Question: I want to have same hover point color as when point was in hover off state. <URL>
For example: for success tasks I have green colored point so on hover also point color should be green but instead it turns blue. Please help

Code
'''
plotOptions: {
...
series: {
cursor: 'pointer',
dataGrouping: {
enabled: false
},
marker: {
radius: 4,
states: {
hover: {
fillColor: null
}
}
},
turboThreshold: <PHONE>
}
},
'''
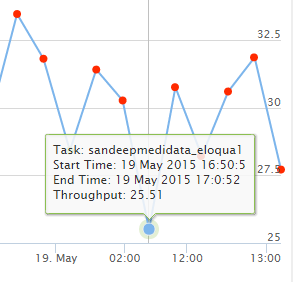
Answer: well as a roundabout to your problem you could try something like this
'''
plotOptions: {
....
series: {
cursor: 'pointer',
dataGrouping: {
enabled: false
},
marker: {
radius: 4,
states: {
hover: {
fillColor: function(){
return true;
}
}
}
},
turboThreshold: <PHONE>
}
},
'''